Question: I've no clue at design, and I'm trying to get a simple HTML form to look like this:
.
Basically, it's a form with input fields and submit button.
Regarding the input fields, there are and . I'd like these to be perfectly centre-aligned with each other and the second one to stretch to be the same width as the ones above.
Regarding the submit button, I'd like it to be perfectly center-aligned, both horizontally and vertically, with the input fields, but be to the right of these.
I'm not too worried about it not being fully cross-browser.
Thanks for pointers!
: I'd prefer if it were done with CSS rather than be table-based. (I hear table-based is just plain evil.)
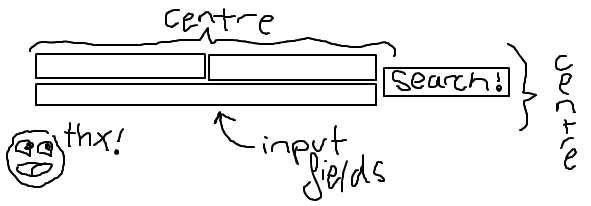
Answer: How about something like this with pure CSS? By the way... do you know specific dimensions regarding your input fields and the search button? I could probably do this a little cleaner if I knew some dimensions. Anyway, check out the demo...
<URL>
## HTML
'''
<div id="wrap">
<div id="fields">
<input type="text" id="left" />
<input type="text" id="right" />
<div class="clear"></div>
<input type="text" id="bottom" />
</div>
<input type="button" value="Search" id="search-button" />
</div>
'''
## CSS
'''
#wrap {
min-width: 375px;
position: relative;
}
#fields {
float: left;
position: relative;
}
#left {
height: 15px;
width: 150px;
float: left;
position: relative;
}
#right {
height: 15px;
width: 150px;
margin-left: 5px;
float: left;
position: relative;
}
#bottom {
height: 15px;
width:309px;
margin-top: 5px;
position: relative;
}
#search-button {
position: relative;
left: 15px;
top: 12px;
}
.clear {
clear: both;
}
'''
I hope this helps.